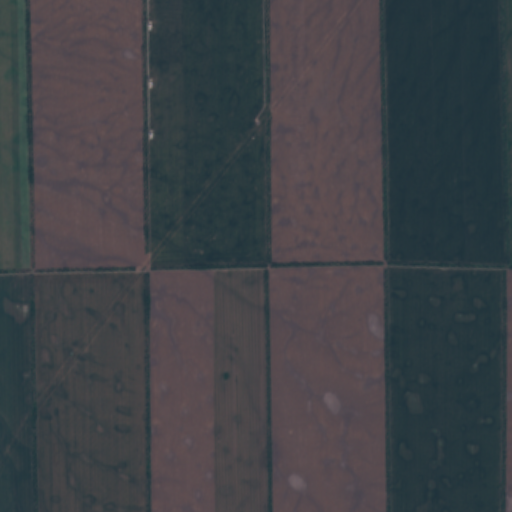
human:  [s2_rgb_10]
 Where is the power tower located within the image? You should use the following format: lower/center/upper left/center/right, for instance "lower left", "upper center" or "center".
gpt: The power tower is located in the lower left of the image.
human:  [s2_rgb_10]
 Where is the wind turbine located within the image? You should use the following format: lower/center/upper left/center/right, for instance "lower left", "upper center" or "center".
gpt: The wind turbine is located in the upper left of the image.
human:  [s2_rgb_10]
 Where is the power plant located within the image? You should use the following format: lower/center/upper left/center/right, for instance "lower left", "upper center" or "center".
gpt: There is no power plant in the image.